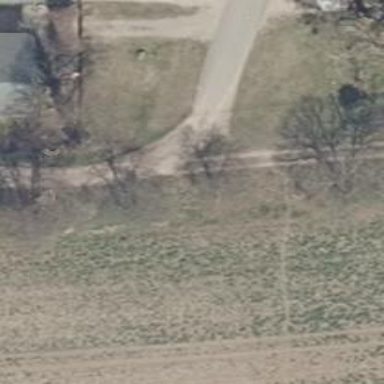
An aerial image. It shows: Residential road.